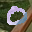
Label: 0